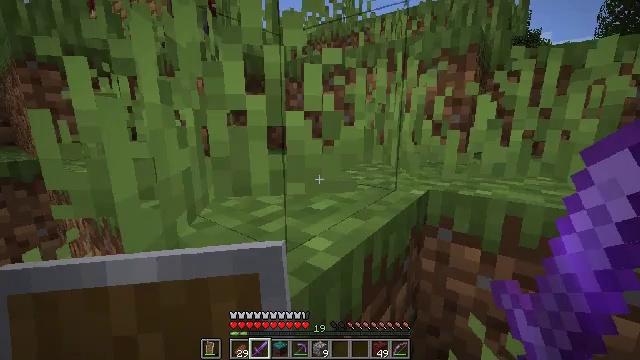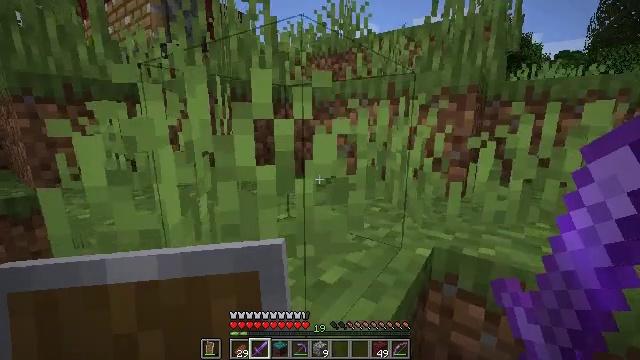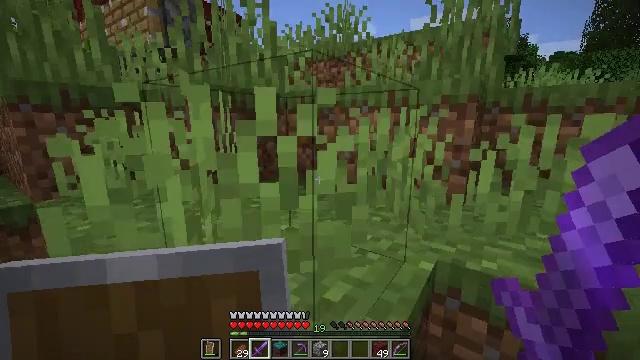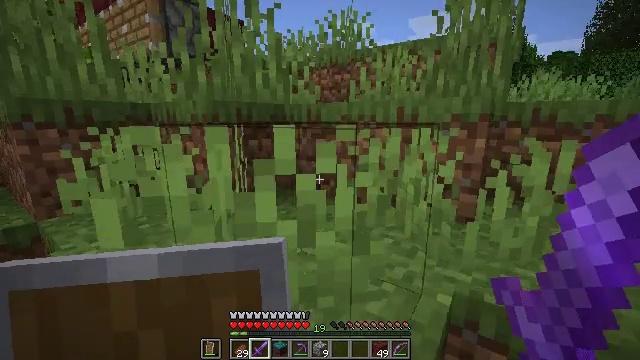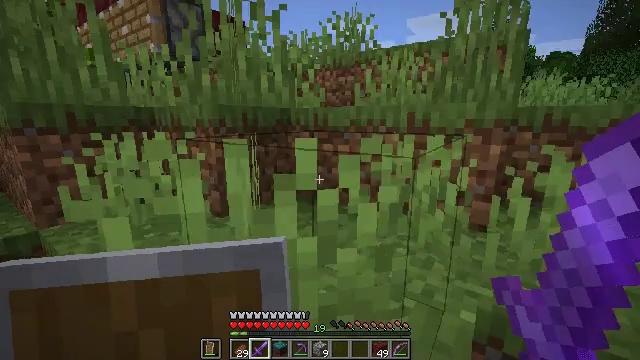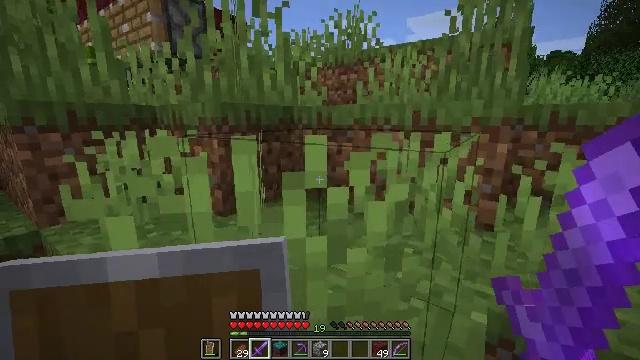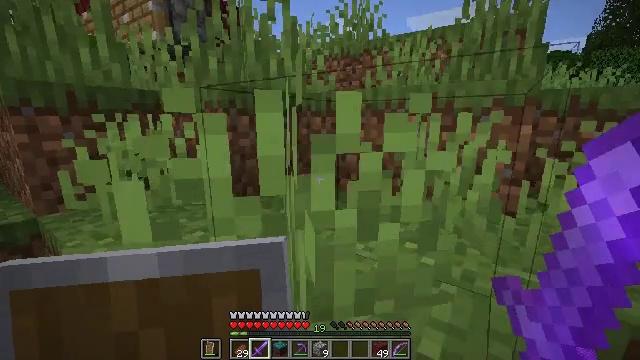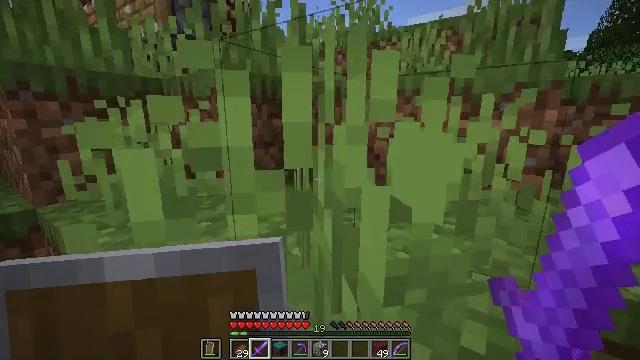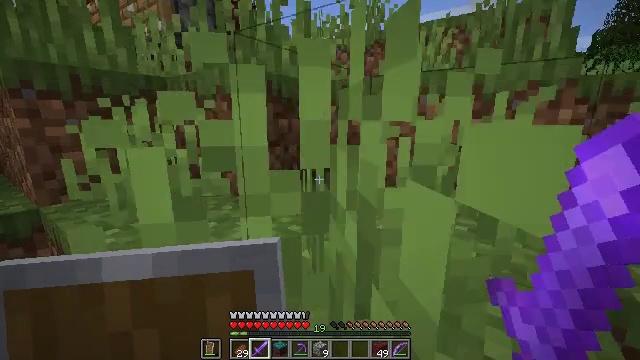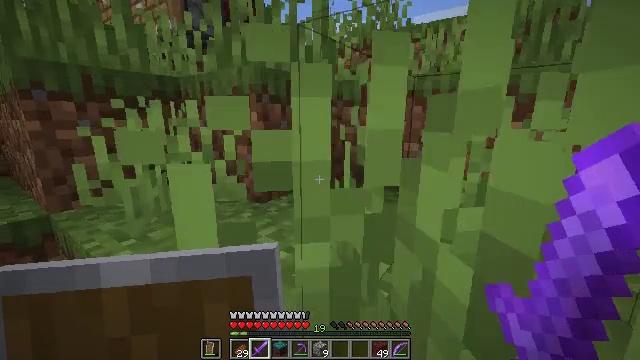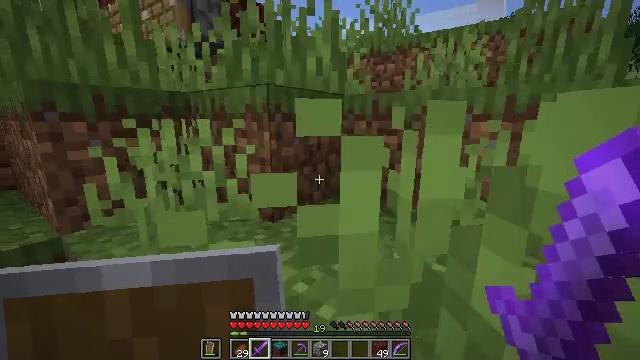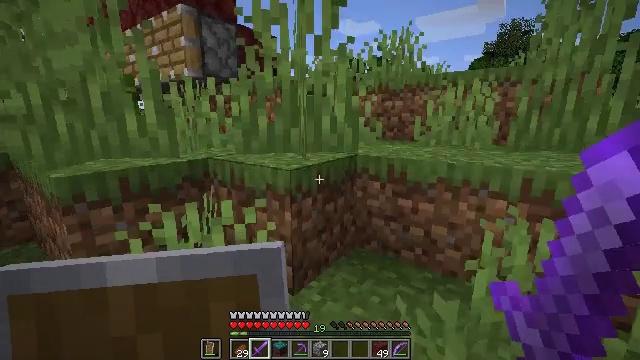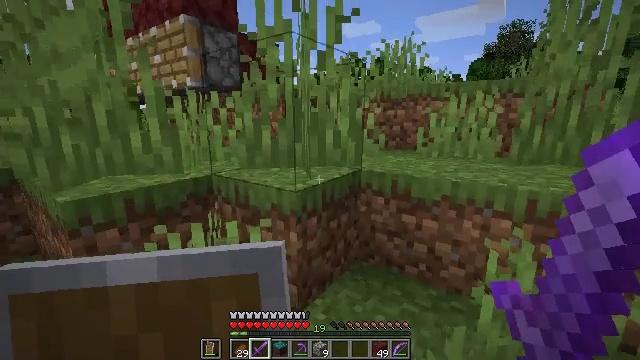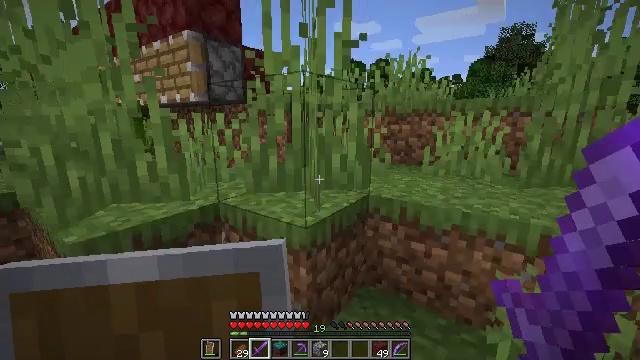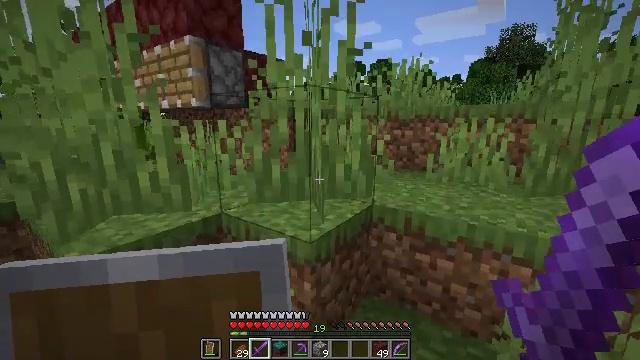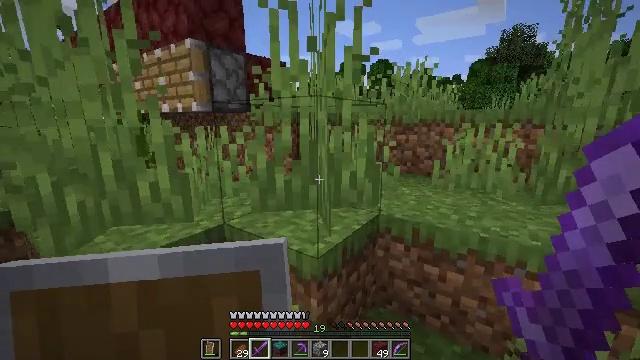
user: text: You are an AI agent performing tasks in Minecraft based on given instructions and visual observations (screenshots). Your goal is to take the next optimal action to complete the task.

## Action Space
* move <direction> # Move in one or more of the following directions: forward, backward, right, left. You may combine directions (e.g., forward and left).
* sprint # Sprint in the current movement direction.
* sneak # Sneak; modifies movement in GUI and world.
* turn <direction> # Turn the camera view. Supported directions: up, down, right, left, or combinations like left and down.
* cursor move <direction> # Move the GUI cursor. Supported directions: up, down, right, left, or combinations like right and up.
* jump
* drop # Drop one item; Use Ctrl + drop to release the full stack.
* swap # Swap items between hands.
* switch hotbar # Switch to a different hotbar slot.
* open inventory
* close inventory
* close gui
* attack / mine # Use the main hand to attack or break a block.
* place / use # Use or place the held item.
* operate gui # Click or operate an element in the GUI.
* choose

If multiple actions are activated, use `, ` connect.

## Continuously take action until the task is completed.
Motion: motion action
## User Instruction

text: Clear away tall grass.
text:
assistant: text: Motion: move forward, turn right, jump
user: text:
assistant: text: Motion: move forward, jump
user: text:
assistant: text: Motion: move forward
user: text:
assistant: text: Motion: move forward
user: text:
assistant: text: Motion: move forward
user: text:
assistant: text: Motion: move forward
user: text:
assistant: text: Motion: move forward
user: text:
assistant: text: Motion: move forward
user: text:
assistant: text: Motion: move forward
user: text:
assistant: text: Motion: move forward, jump
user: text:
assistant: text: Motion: move forward, jump
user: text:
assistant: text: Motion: move forward, jump
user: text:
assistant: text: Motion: move forward, jump
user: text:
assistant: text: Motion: move forward
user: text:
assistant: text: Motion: move forward
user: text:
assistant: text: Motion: move forward
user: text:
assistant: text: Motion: move forward
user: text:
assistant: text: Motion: move forward
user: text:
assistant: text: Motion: move forward
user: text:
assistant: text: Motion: move forward
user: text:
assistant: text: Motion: move forward, jump
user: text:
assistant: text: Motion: move forward, jump
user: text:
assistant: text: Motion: move forward, jump
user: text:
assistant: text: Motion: move forward
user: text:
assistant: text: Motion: move forward
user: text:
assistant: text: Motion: move forward
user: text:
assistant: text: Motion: move forward
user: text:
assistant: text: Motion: move forward
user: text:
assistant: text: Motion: move forward
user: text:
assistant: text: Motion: move forward